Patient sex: M
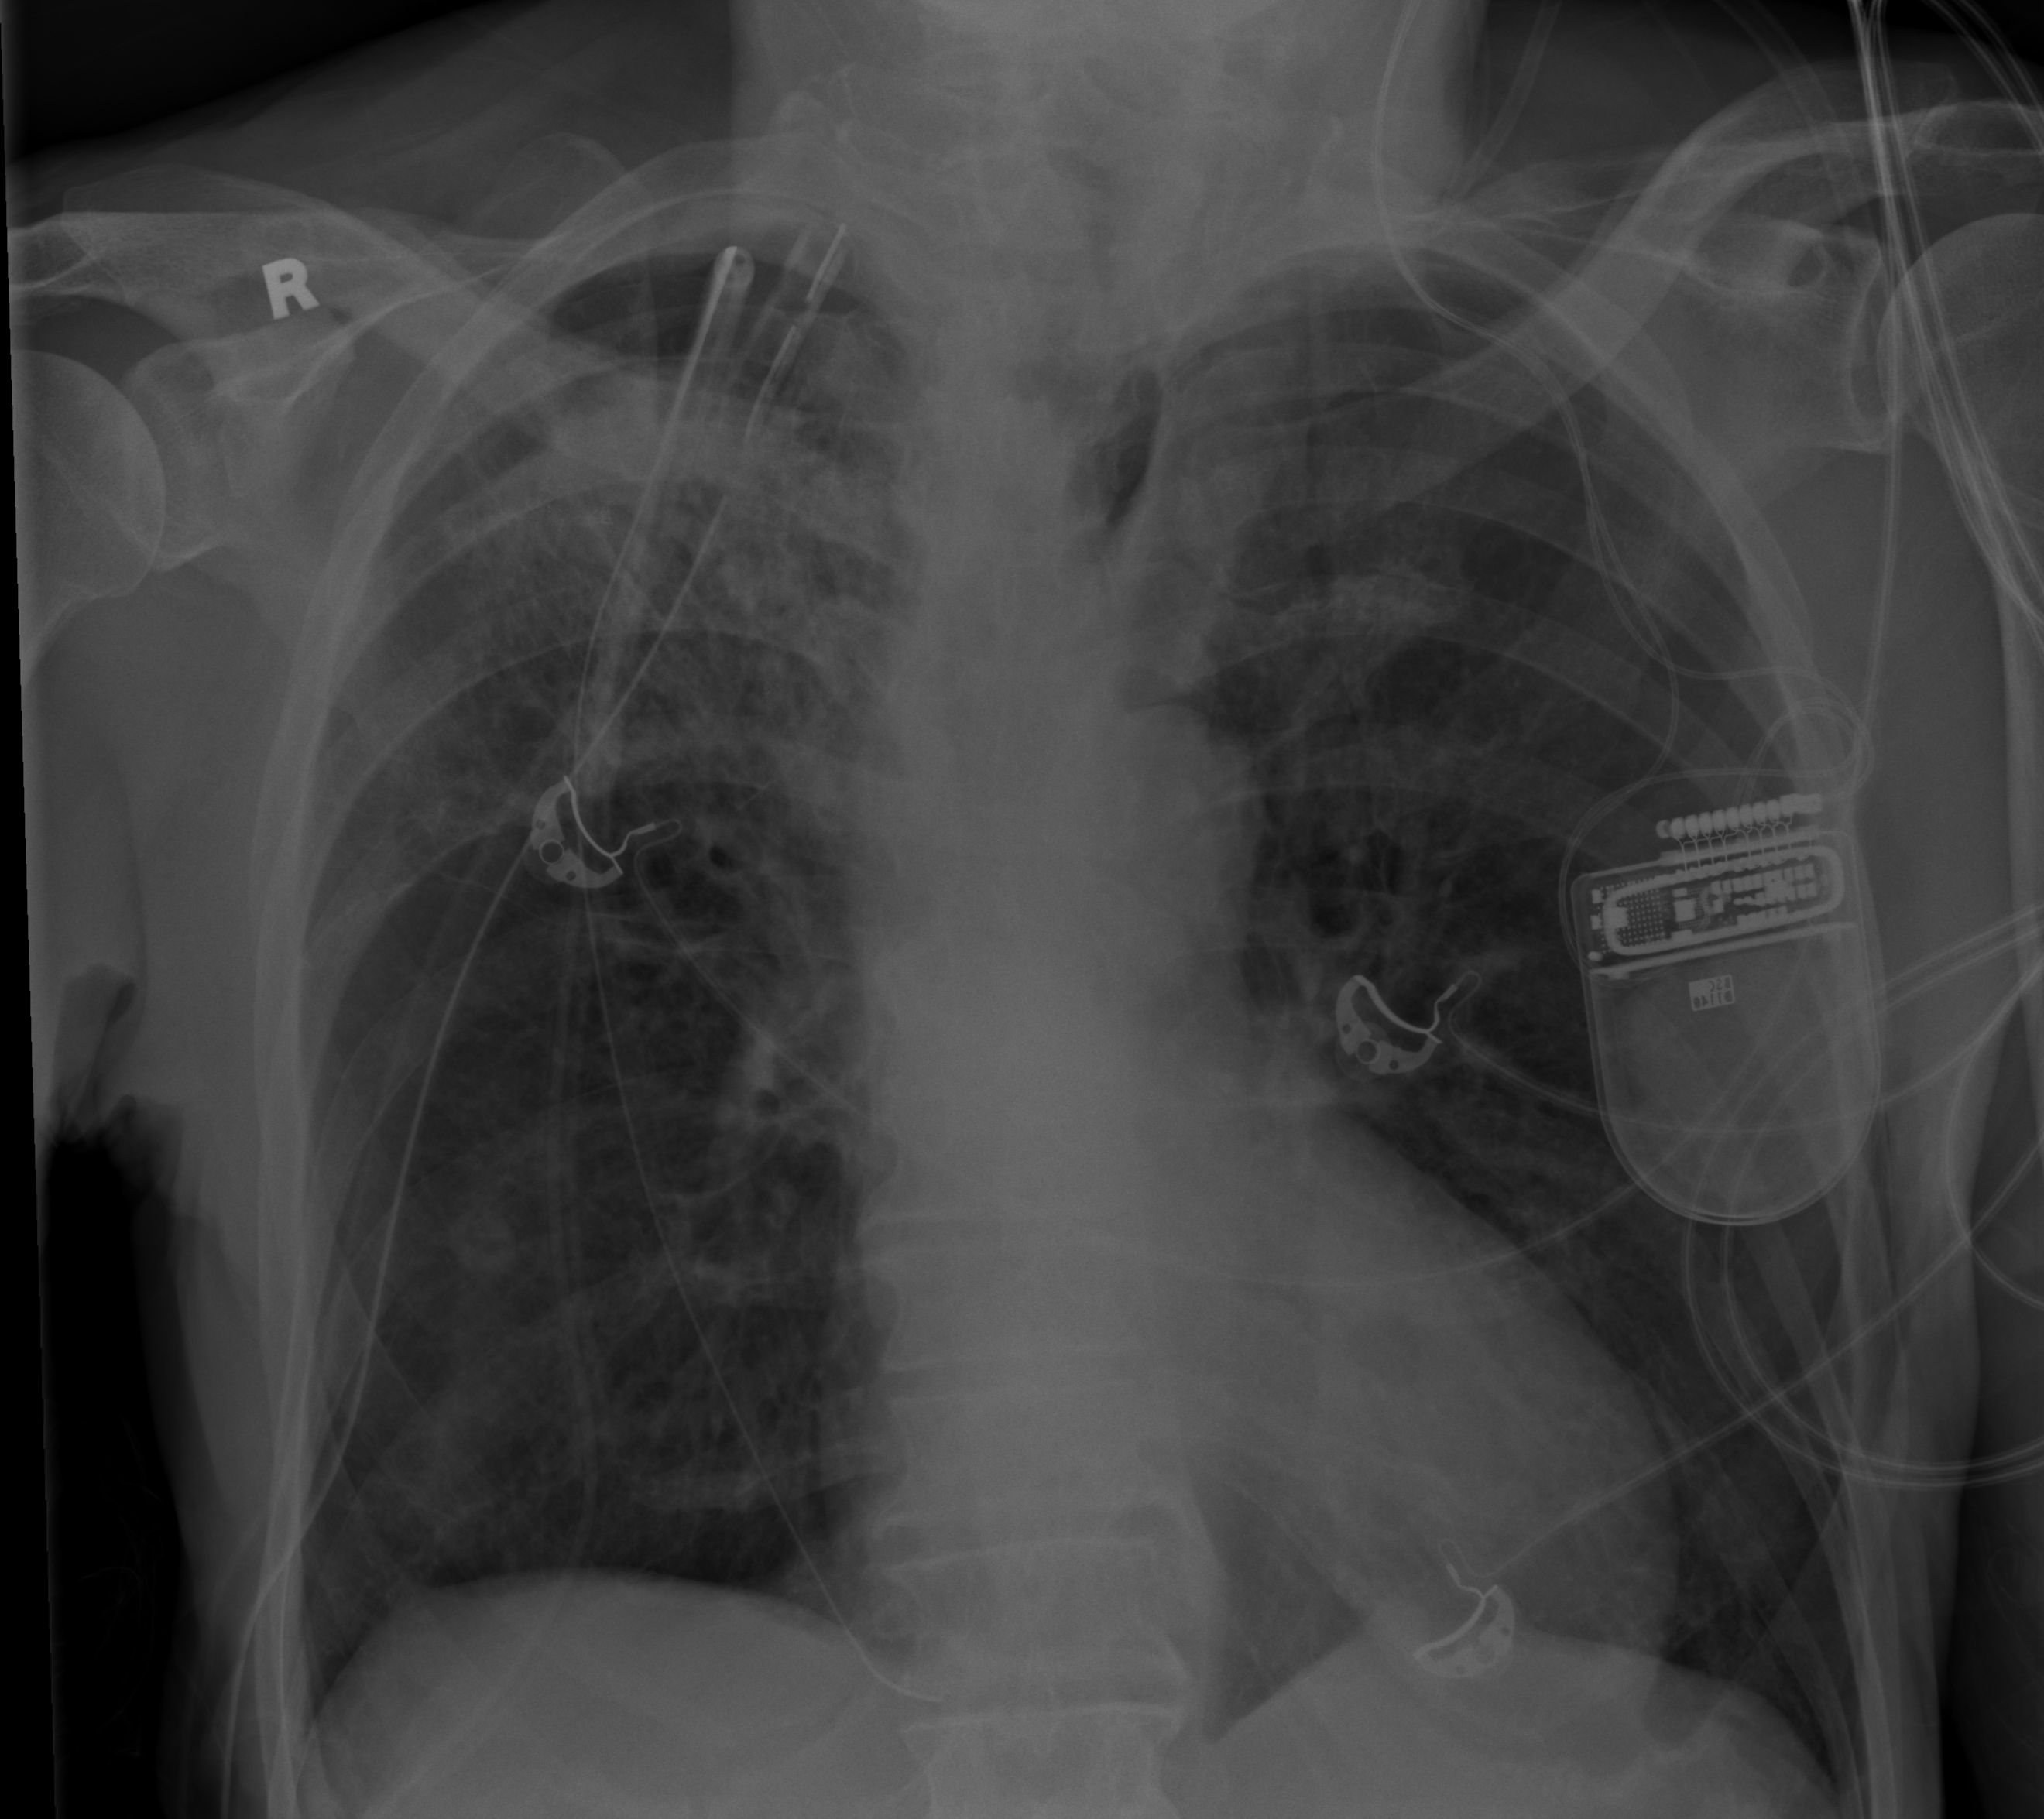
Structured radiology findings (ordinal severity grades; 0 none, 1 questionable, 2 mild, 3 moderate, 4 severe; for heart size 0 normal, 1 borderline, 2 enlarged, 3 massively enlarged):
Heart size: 0
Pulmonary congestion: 0
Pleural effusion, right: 0
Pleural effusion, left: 0
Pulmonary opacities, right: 2
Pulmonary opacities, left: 0
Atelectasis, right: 3
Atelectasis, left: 0